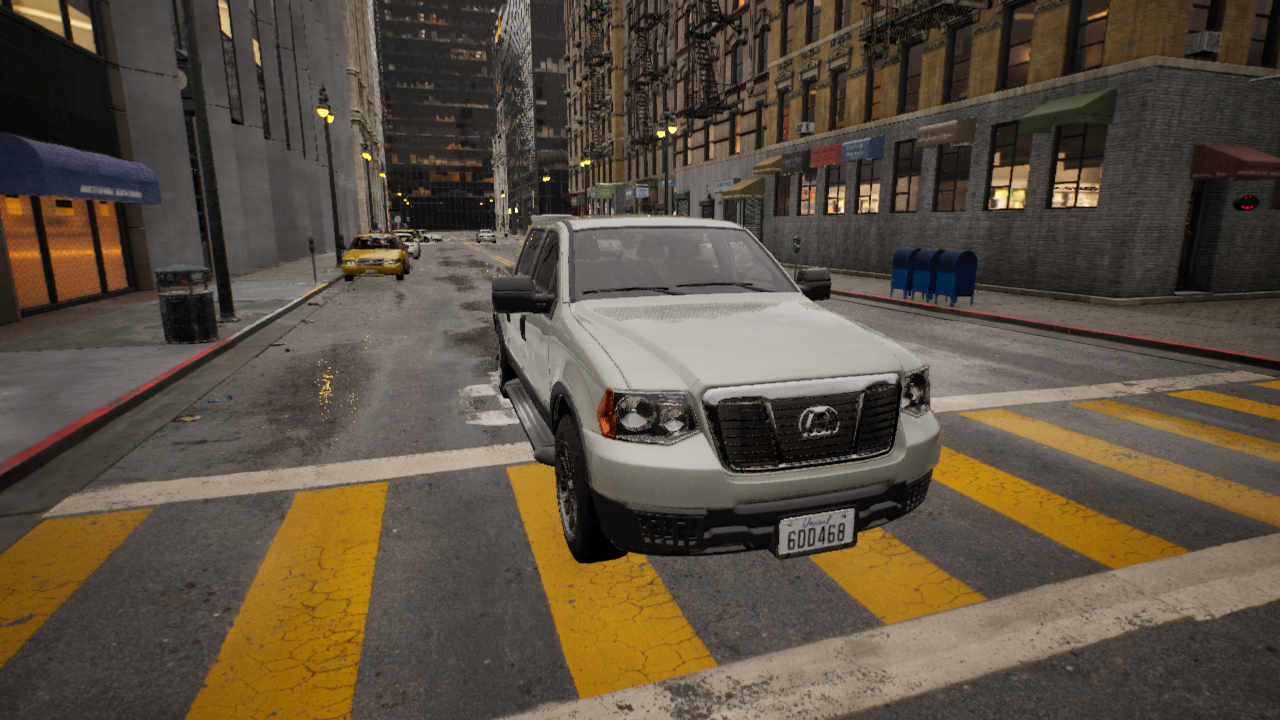
Venue: residential
Lighting: golden hour
Vehicle rig: pickup